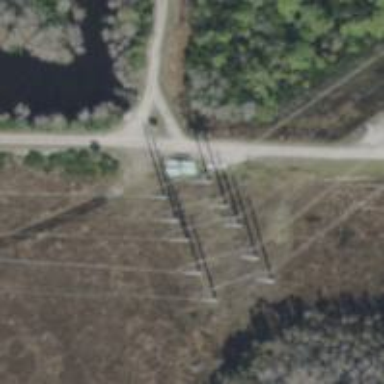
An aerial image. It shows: Power pole.